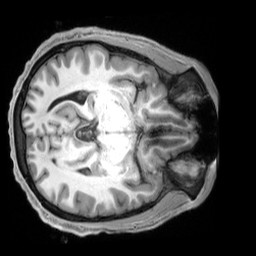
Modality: T1w
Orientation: axial
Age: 28
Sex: male
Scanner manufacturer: siemens
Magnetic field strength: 3 T
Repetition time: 2.3 s
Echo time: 0.00229 s